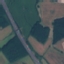
Land use / land cover: Highway